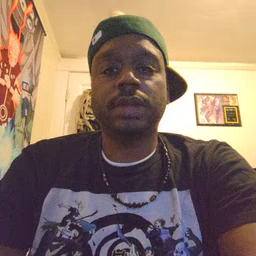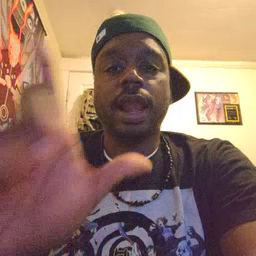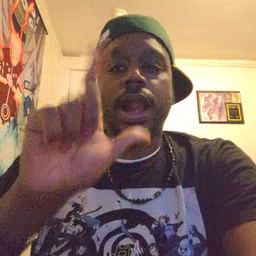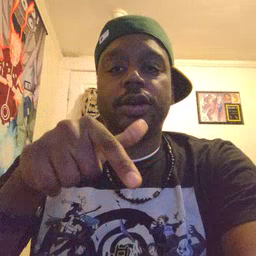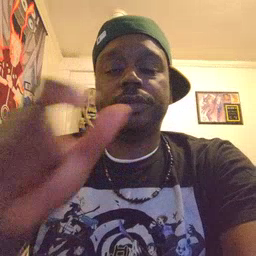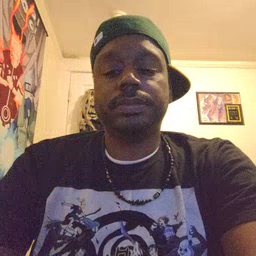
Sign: later